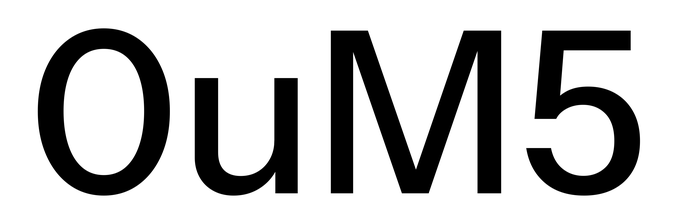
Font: InstrumentSans_Medium